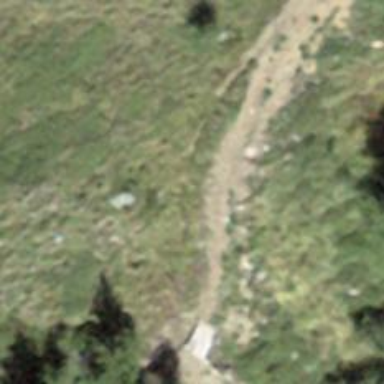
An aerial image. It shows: Path on the ground.